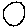
Label: circle